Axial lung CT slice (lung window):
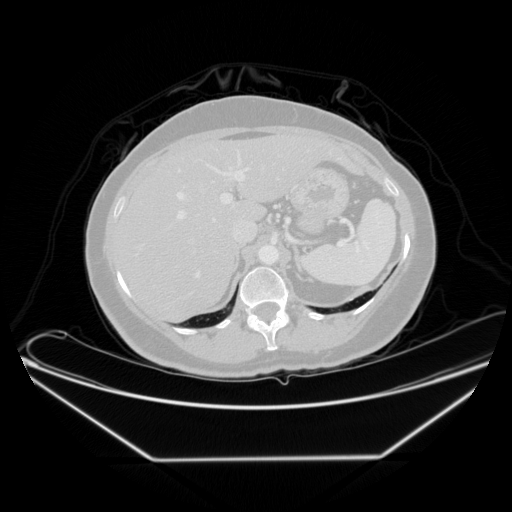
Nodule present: no